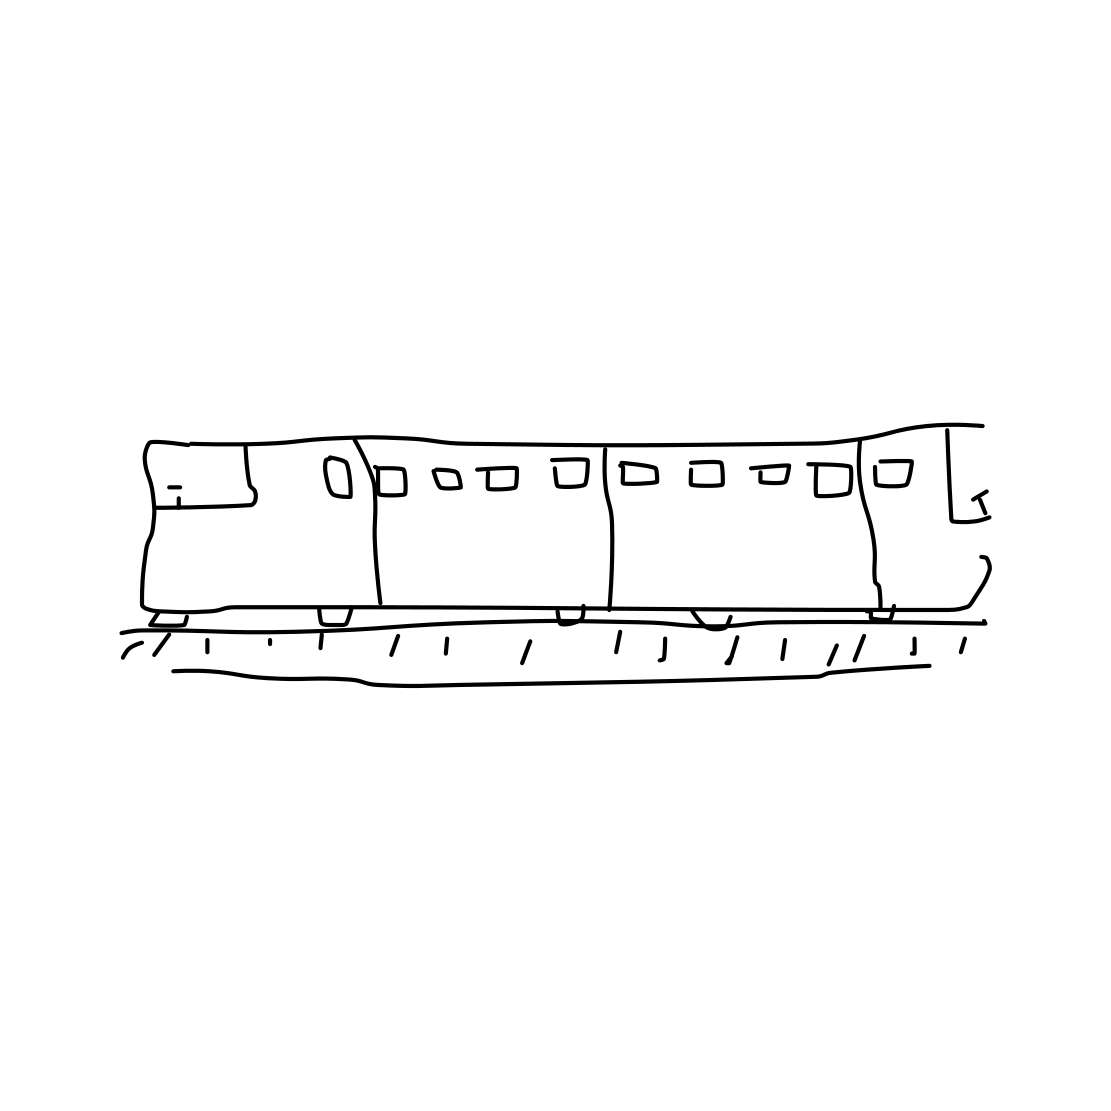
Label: train